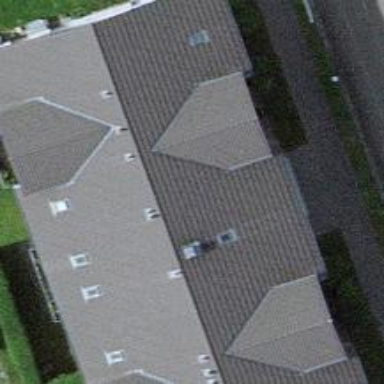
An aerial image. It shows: Residential building with gabled roof.